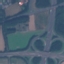
Land use / land cover class: Highway